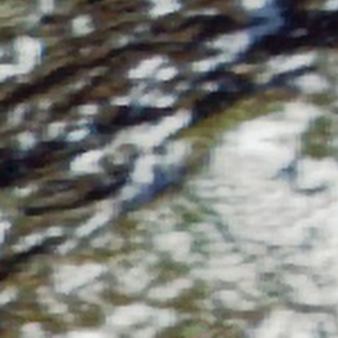
Label: other